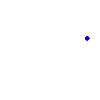
Particle: pion